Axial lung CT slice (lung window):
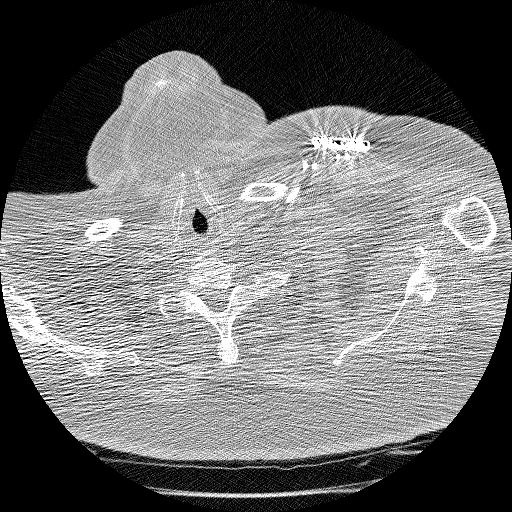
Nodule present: no